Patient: sex F, age 68
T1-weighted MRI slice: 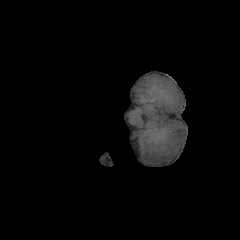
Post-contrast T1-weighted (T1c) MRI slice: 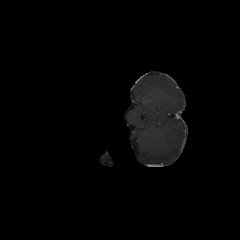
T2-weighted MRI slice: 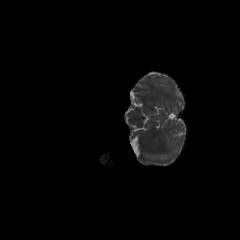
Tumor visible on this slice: no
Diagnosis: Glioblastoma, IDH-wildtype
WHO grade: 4